Interaction volume radius: 5 \u00c5
Interaction volume height: 25 \u00c5
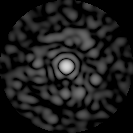
Disorder parameter: 0.8734